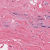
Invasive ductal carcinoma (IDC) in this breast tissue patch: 0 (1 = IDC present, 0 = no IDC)